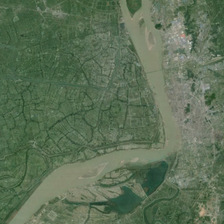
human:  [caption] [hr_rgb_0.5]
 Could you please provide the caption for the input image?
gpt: the river is surrounded by many green trees .

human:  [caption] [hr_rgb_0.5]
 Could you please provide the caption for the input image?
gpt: a river with dark green water in the middle .

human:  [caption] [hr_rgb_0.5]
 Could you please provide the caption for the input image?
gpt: a river with dark green water in the middle .

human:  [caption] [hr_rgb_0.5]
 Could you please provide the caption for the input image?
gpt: the river is surrounded by many green trees .

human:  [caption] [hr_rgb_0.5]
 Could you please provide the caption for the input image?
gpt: a river with dark green water in the middle .